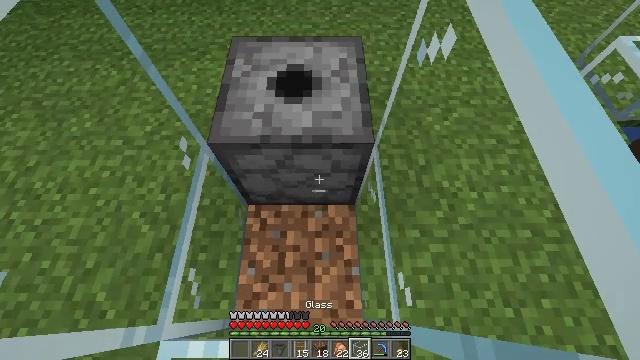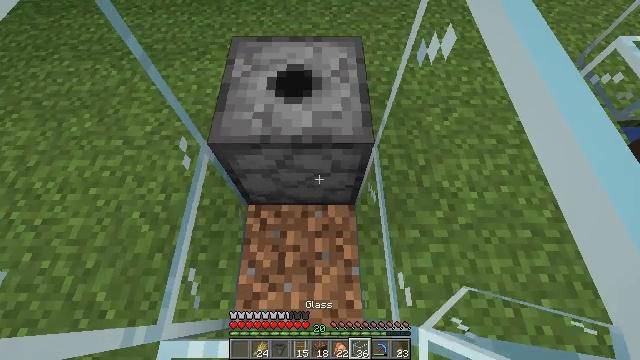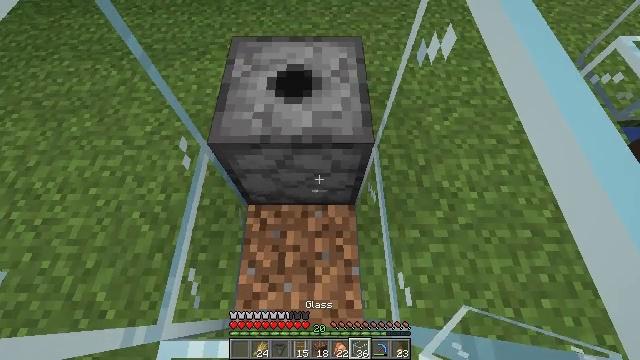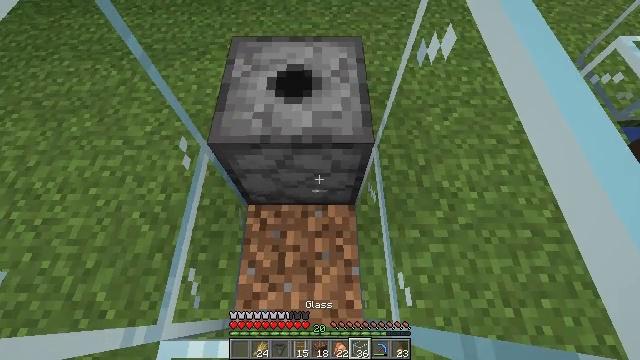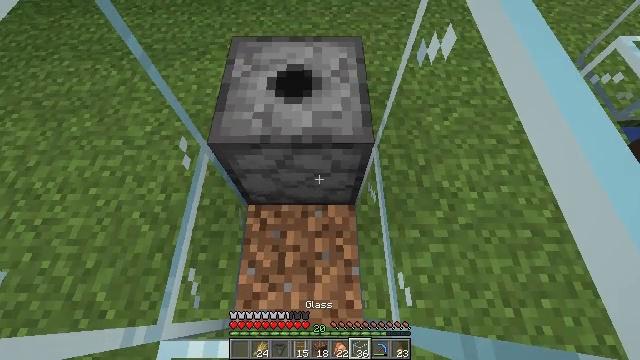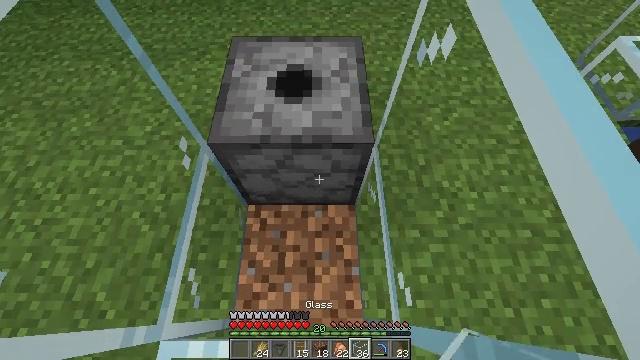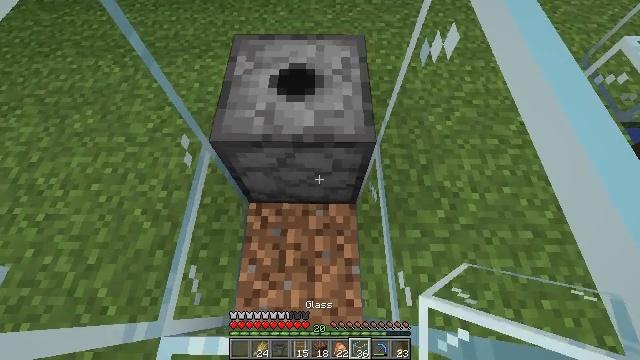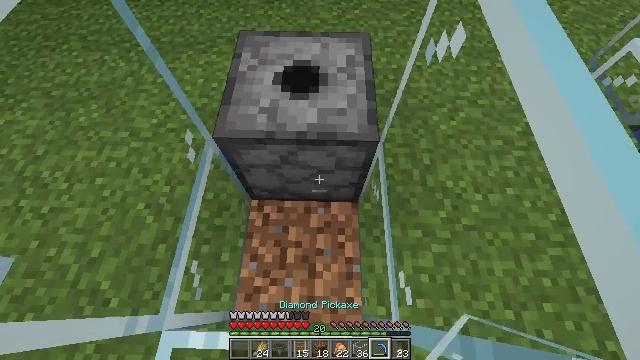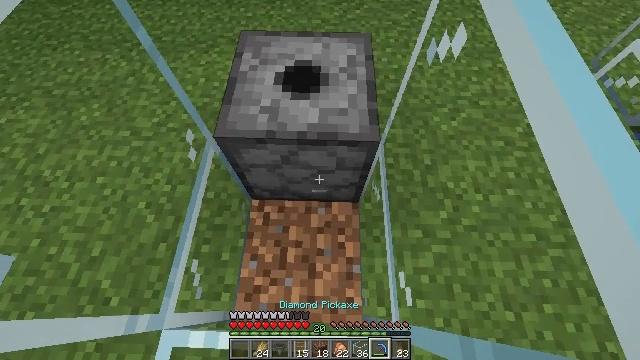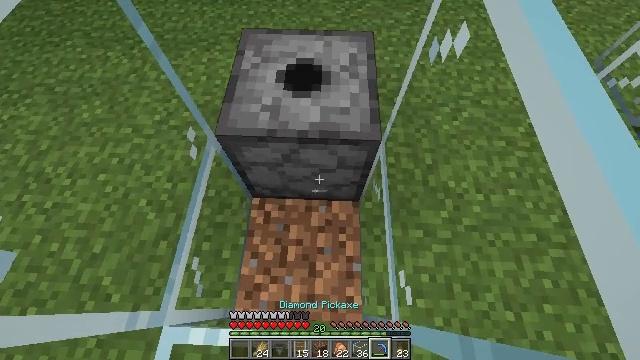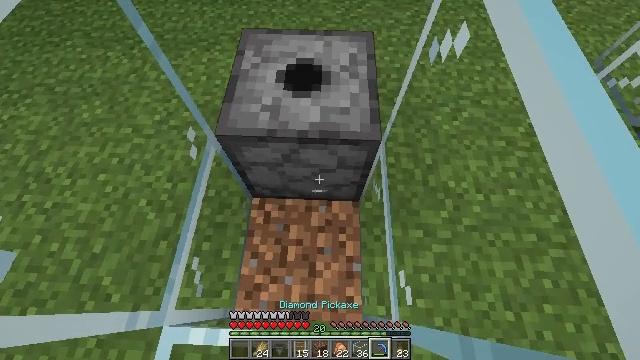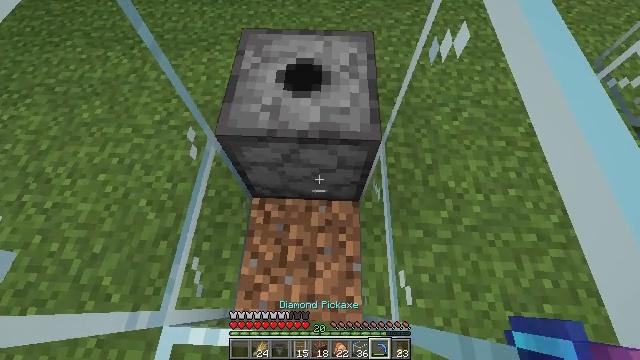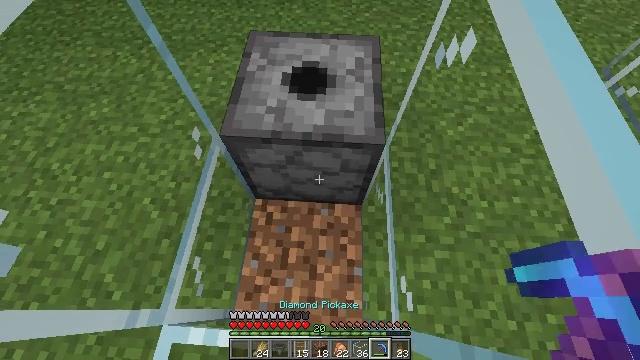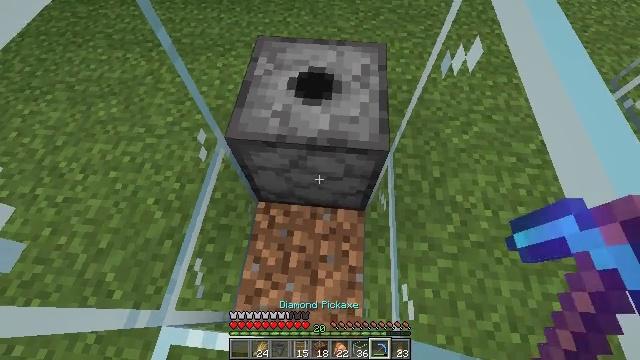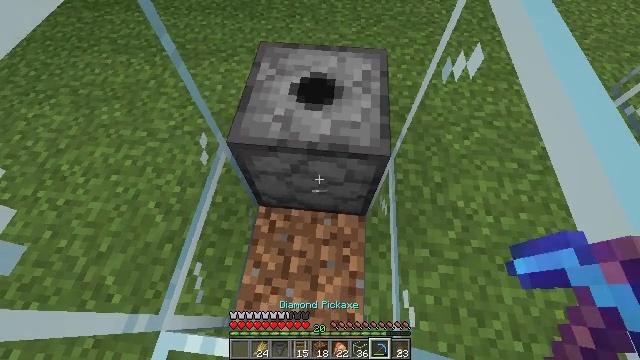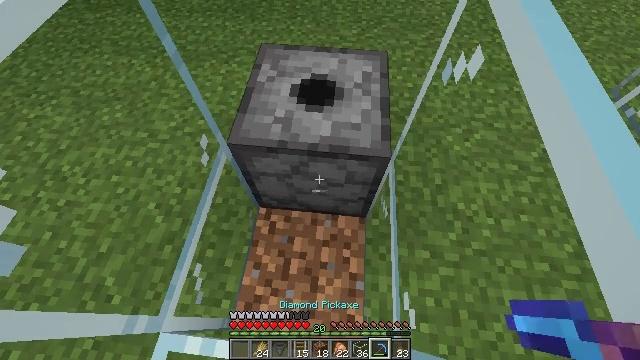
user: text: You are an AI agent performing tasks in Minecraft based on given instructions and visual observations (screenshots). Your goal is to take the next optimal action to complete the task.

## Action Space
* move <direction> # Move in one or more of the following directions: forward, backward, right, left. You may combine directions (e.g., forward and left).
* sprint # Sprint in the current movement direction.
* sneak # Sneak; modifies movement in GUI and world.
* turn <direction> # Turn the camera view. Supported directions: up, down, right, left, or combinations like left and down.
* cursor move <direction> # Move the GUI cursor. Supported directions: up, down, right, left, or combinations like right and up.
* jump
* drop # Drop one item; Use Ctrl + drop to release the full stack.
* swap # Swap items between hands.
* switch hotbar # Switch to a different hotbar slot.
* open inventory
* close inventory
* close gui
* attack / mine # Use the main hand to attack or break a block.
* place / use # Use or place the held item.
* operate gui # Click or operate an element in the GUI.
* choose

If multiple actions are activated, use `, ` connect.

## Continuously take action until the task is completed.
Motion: motion action
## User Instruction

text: Collect the dispenser for reuse.
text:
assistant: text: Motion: sneak
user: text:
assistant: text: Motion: sneak
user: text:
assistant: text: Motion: sneak
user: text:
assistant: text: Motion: sneak
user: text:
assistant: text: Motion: sneak
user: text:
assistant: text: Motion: sneak
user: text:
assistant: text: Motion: sneak, turn left
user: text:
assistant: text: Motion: sneak
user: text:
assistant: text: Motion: sneak
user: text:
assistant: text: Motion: sneak
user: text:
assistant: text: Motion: sneak
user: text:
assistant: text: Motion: sneak, turn left
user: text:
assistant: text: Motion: sneak, turn left and up
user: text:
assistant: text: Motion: sneak, turn up
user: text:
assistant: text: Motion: sneak
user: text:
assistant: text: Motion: sneak, attack / mine
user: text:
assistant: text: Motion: sneak, attack / mine
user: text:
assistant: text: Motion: sneak, attack / mine
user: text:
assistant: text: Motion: sneak, attack / mine
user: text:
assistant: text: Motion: sneak, attack / mine
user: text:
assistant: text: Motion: sneak, attack / mine
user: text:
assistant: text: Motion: sneak, attack / mine
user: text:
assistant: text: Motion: sneak, attack / mine
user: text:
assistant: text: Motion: sneak, attack / mine
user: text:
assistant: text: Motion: sneak, attack / mine
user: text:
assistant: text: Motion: sneak, attack / mine
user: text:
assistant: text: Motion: sneak
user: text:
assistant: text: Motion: sneak
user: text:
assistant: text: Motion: sneak
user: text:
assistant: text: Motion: sneak